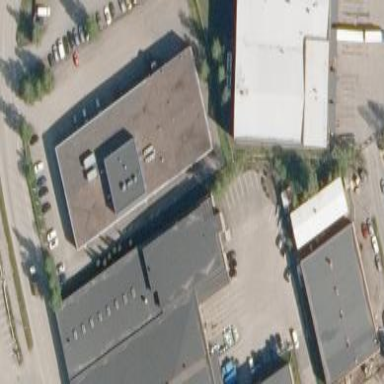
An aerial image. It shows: Industrial building.